Question: Count the number of objects in the diagram.
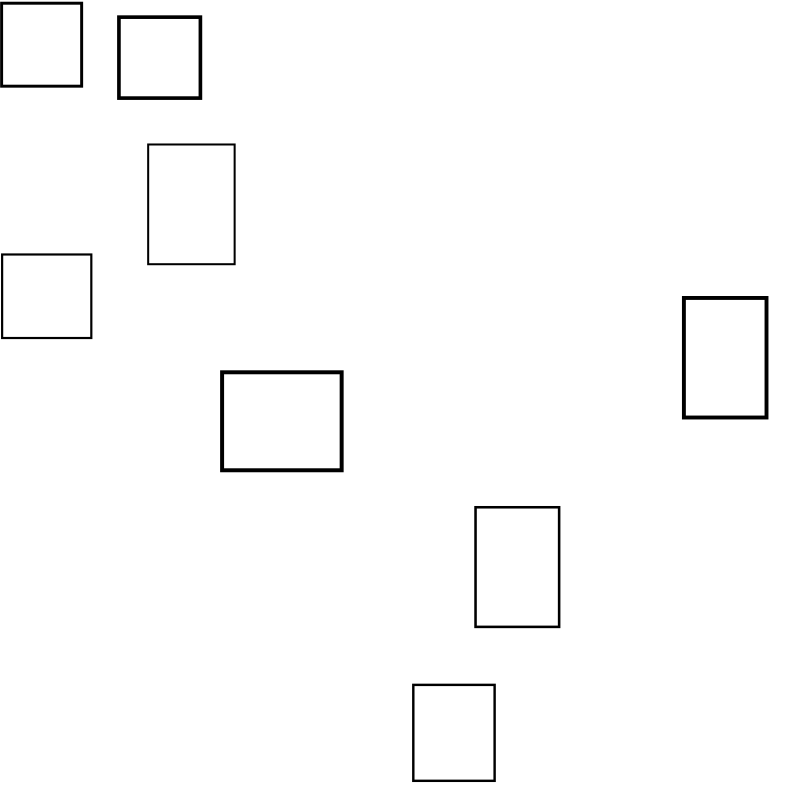
Answer: 8